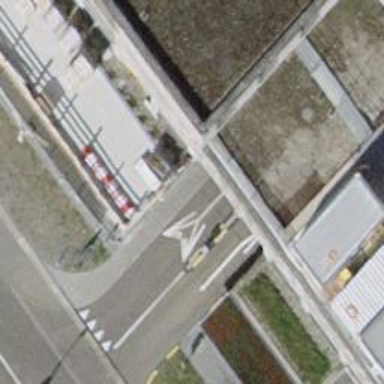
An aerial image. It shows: Residential road with asphalt surface passing through building tunnel.